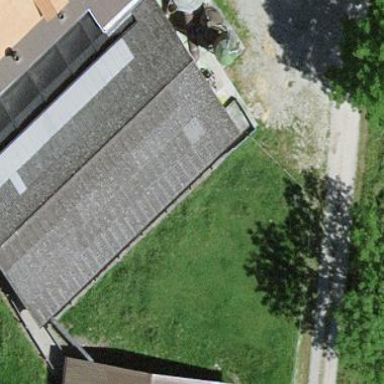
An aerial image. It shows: Sty building.